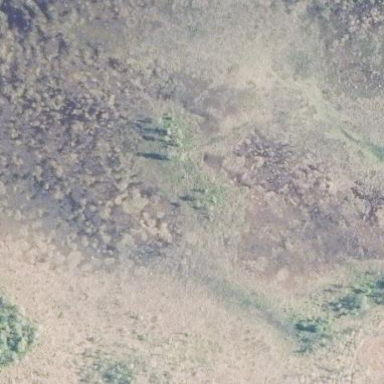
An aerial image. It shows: Bog wetland area.